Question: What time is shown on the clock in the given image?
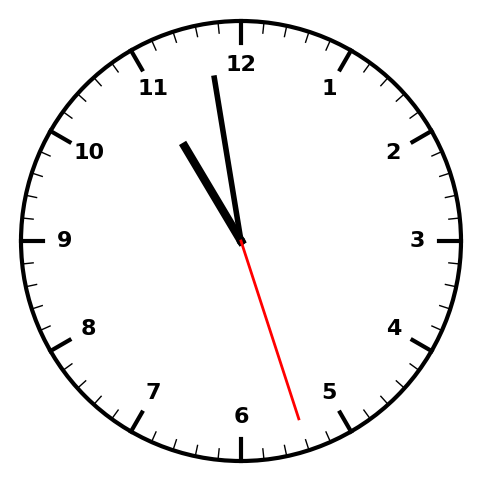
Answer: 10:58:27